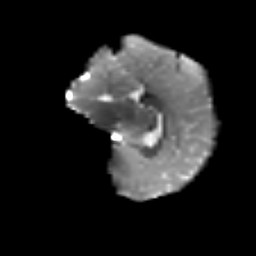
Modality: T2w
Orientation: sagittal
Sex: female
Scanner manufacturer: siemens
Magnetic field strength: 3 T
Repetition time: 5 s
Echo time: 0.071 s